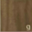
Piece: xx